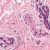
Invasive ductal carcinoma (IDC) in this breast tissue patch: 0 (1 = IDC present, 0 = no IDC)